Question: What I am trying to do is read and write from a shared folder on a network. The .php is something like 'fopen(\\server\share\file.txt, "r")', but my problem is I dont know what name to supply for the server name.
Can I use the IP address as the server name?
Or is the server name what I have circled in red?

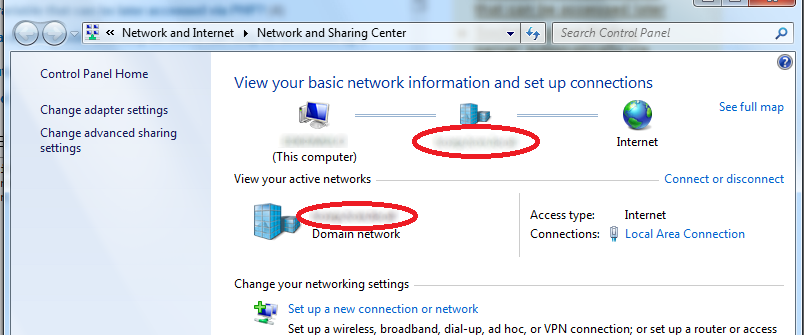
Answer: You can use the ip. Whatever format works with windows explorer (given that you add any needed extra backslashes that are used for escaping) should work with php, too.